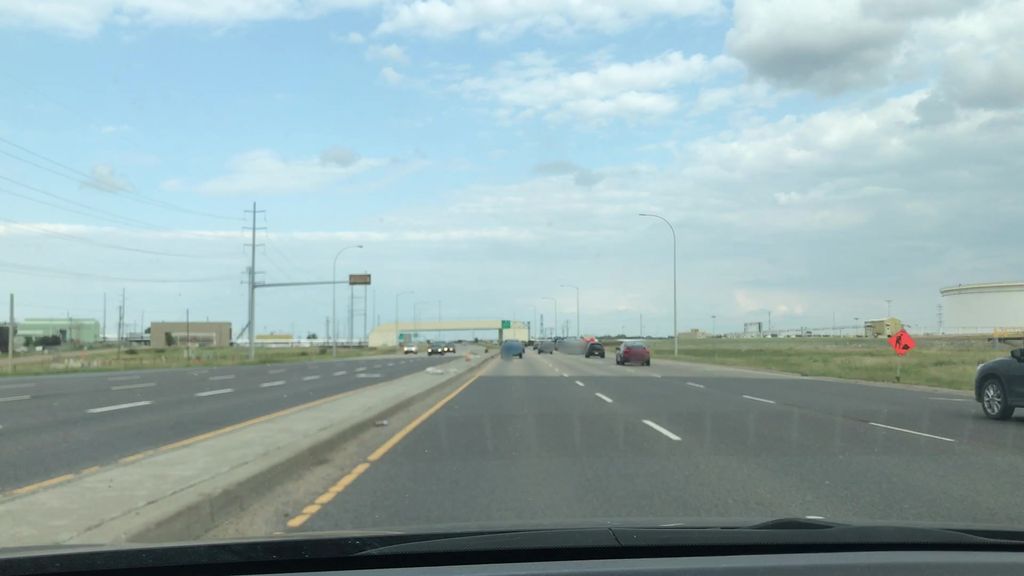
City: edmonton